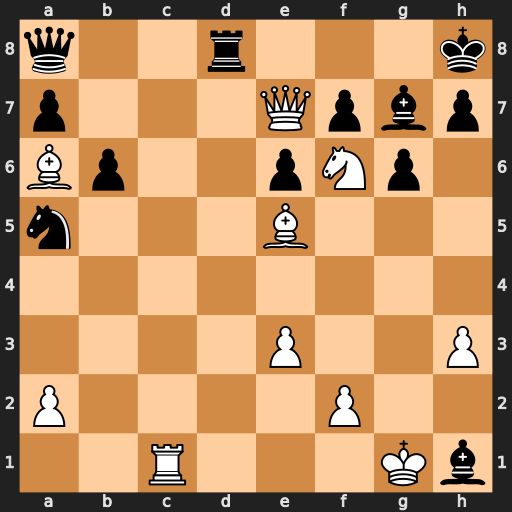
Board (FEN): q2r3k/p3Qpbp/Bp2pNp1/n3B3/8/4P2P/P4P2/2R3Kb
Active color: w
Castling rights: -
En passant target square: -
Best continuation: e4 Nc6 Rxc6 Rd1+ Kh2 Qxc6 Be2